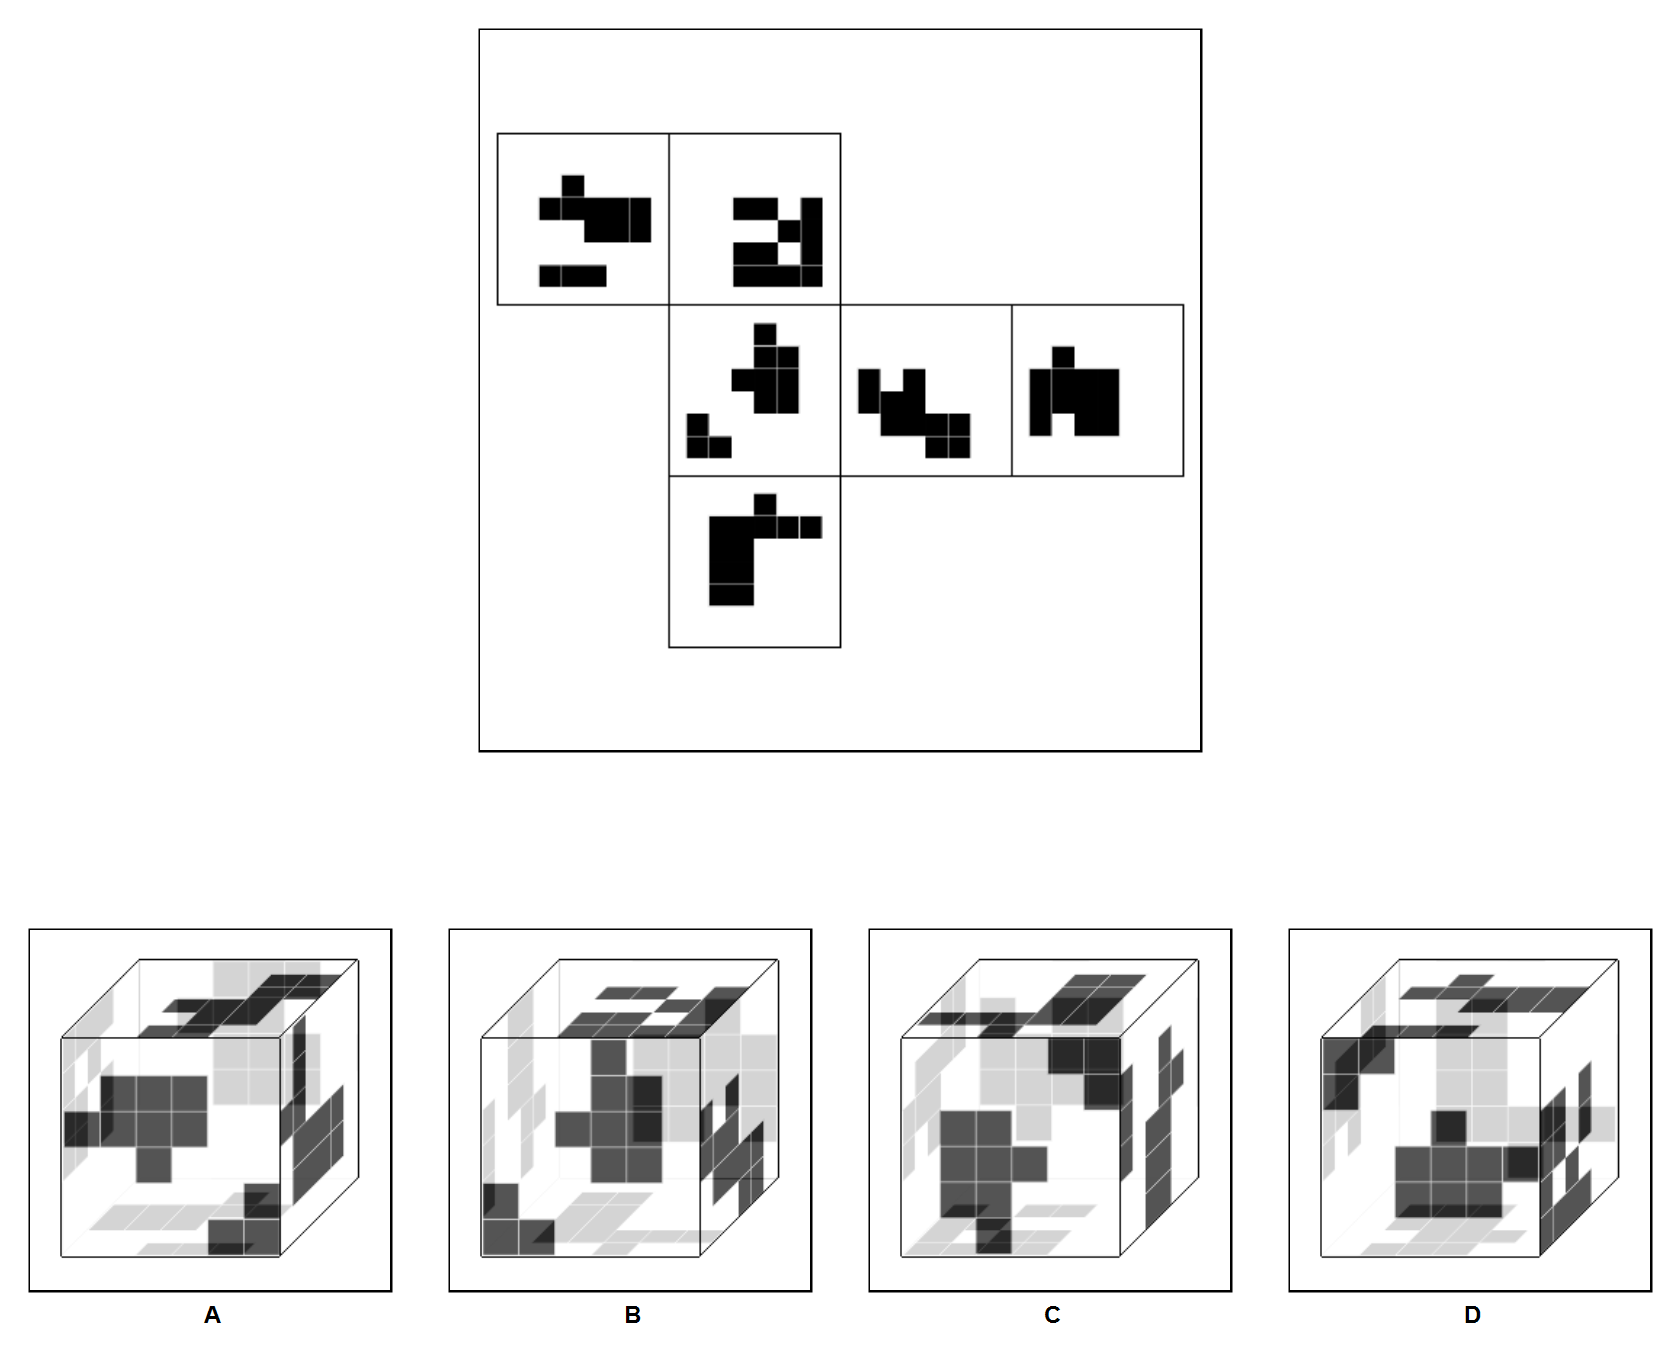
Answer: D